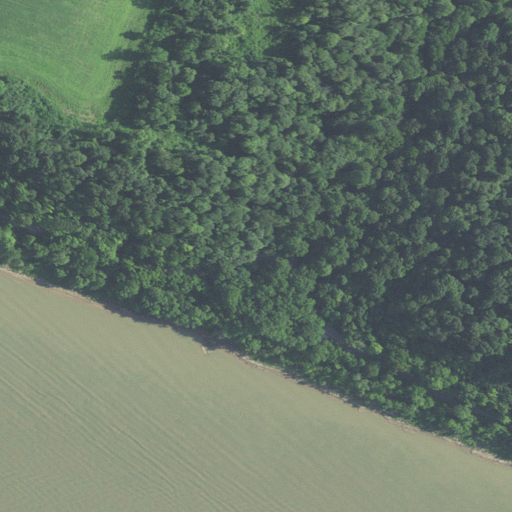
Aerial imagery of valley in Indiana named Haunted Hollow containing deciduous forest, open water, open development, and cultivated crops